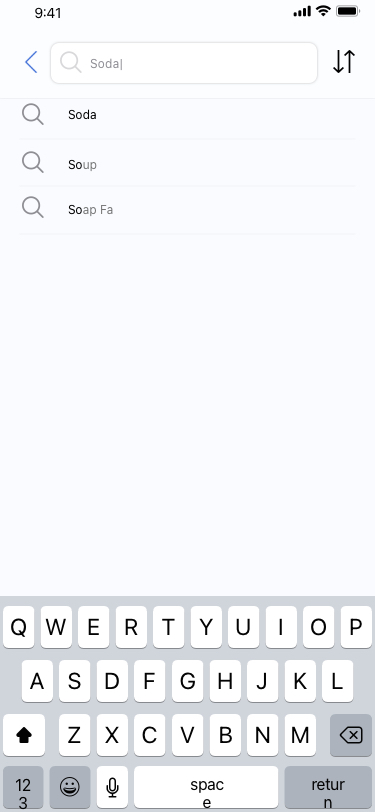
Text in this UI design:
Soda|
Soda
Soup
Soap Fa